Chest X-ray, AP view. Patient: 57 years old, sex M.
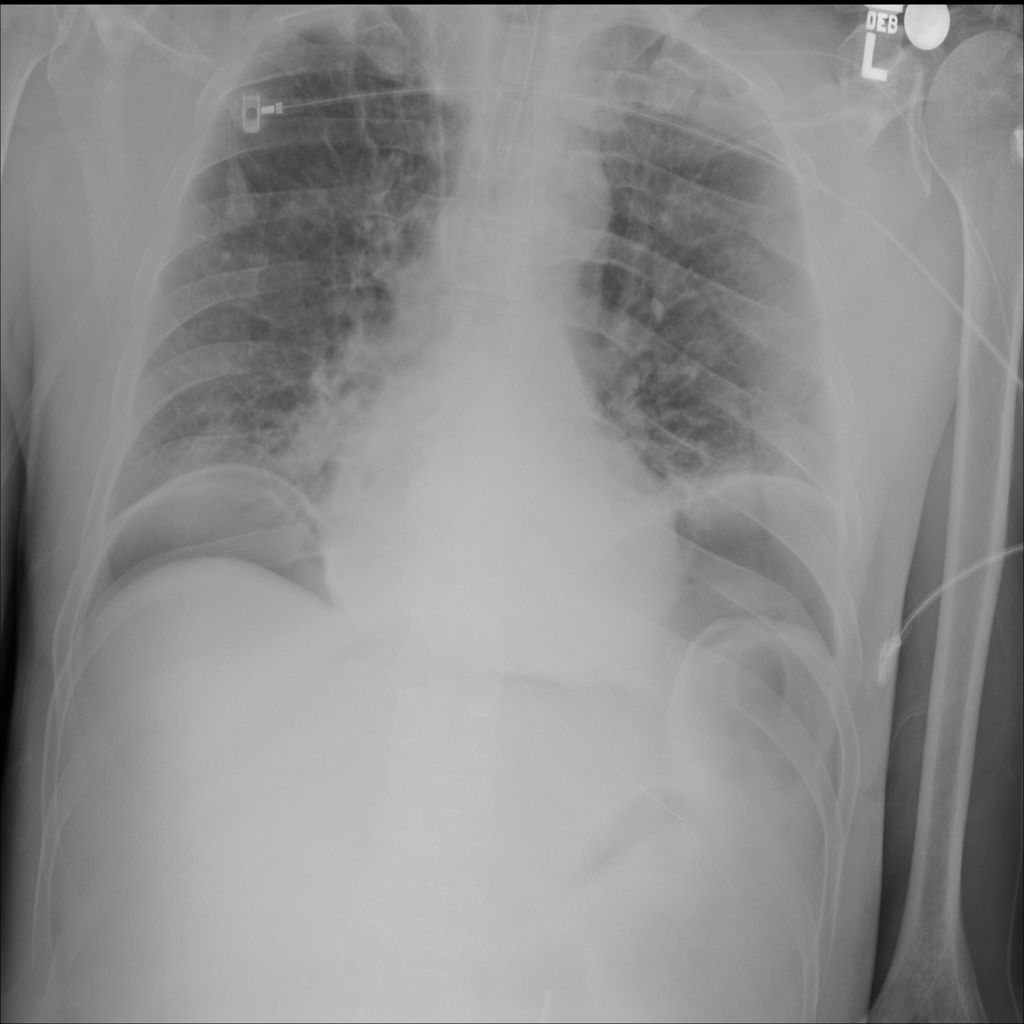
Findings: Edema